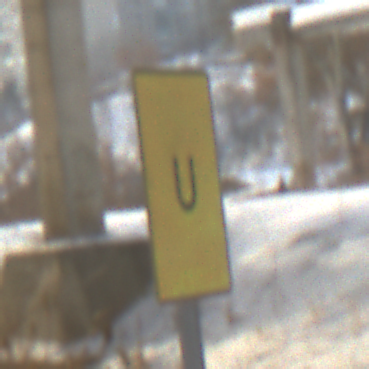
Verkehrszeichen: AnkuendigungOderFortsetzungUmleitungOhnePfeilsymbol
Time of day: MorningAfternoon
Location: Roofed (Suburban)
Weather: PartlyCloudy
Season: Winter
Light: Natural